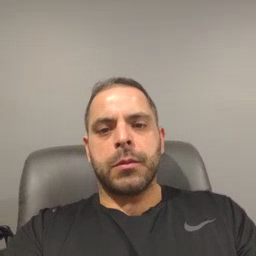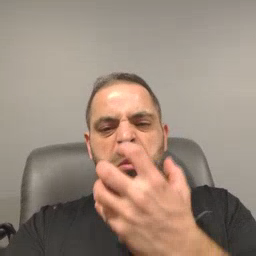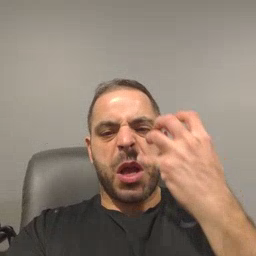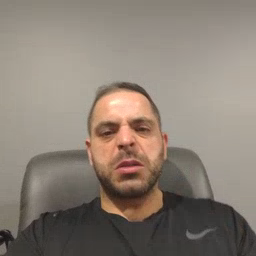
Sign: mad